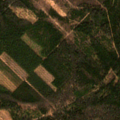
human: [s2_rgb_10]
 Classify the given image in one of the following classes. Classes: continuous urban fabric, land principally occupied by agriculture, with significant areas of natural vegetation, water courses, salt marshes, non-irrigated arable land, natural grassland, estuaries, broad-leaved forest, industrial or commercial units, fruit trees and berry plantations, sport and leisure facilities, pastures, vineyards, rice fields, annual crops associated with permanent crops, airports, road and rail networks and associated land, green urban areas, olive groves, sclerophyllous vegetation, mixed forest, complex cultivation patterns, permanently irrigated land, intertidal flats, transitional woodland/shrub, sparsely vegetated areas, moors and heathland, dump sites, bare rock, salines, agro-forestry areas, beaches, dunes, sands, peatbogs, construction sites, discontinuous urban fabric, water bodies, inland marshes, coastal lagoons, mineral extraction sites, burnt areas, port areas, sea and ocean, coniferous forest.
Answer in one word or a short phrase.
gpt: broad-leaved forest, coniferous forest, mixed forest